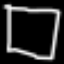
Label: square